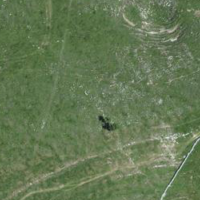
EUNIS habitat code: 24
Species observed at this site:
Orchis mascula
Draba aizoides
Parnassia palustris